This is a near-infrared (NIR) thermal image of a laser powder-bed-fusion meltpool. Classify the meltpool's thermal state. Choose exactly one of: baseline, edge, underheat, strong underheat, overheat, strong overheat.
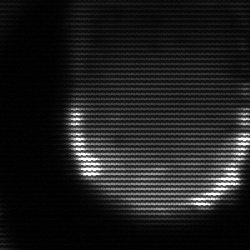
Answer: edge